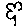
Label: flower